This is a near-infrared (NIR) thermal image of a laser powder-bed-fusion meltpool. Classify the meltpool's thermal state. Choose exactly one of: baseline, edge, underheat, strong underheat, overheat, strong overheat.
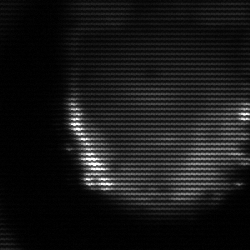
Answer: edge